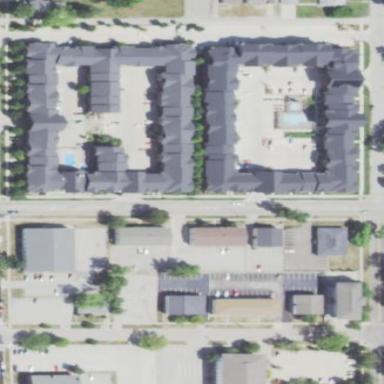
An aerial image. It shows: Neighbourhood with residential apartments.